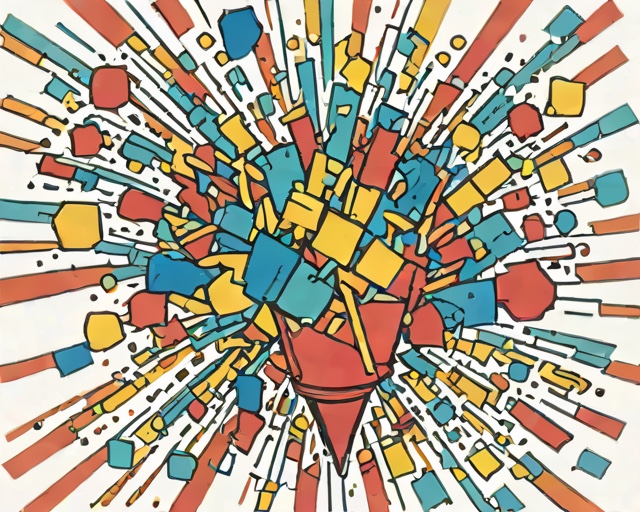
Category: Birthday